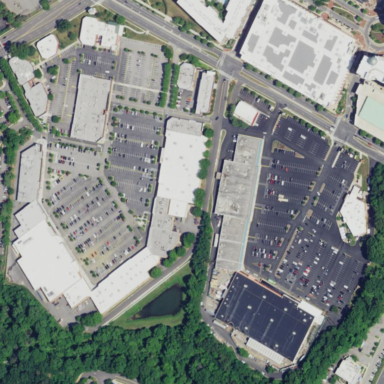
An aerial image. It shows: Retail area.